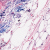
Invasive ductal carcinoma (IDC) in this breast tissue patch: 0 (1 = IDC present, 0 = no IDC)